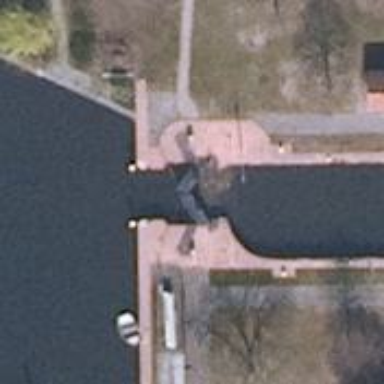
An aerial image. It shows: Lock gate on waterway.